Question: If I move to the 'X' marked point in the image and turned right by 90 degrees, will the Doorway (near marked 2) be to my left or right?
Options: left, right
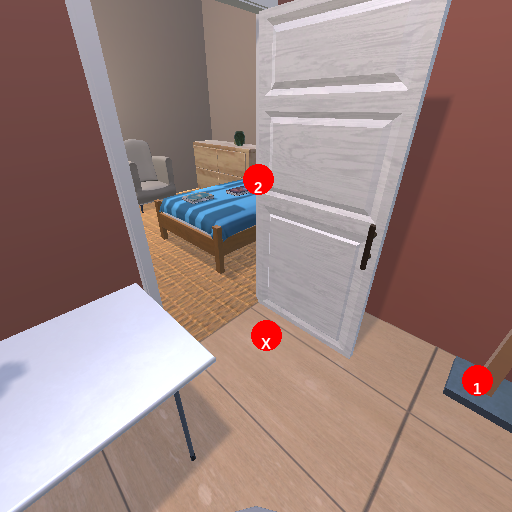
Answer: left